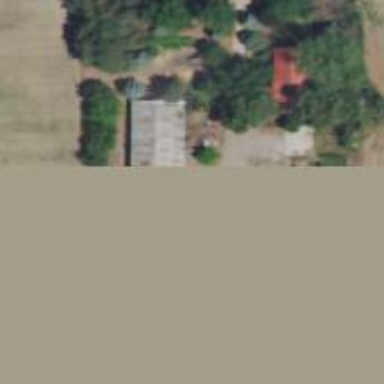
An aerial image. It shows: Farmyard area.